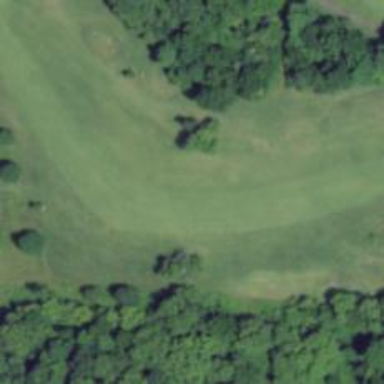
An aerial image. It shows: View of golf hole.